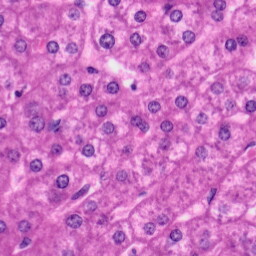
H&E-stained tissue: Liver